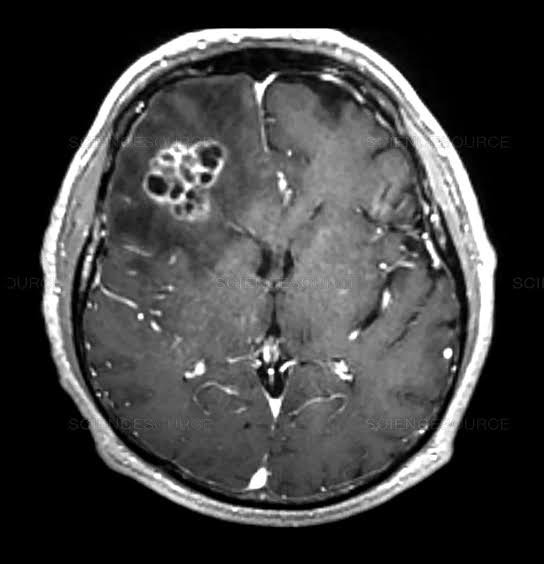
Label: glioma